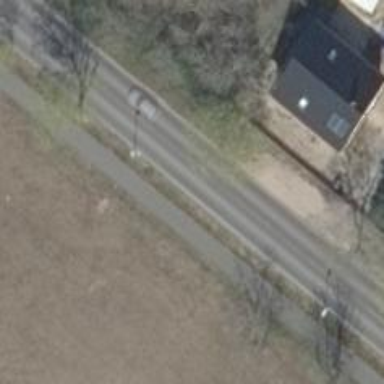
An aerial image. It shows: Unmarked crossing on the road.